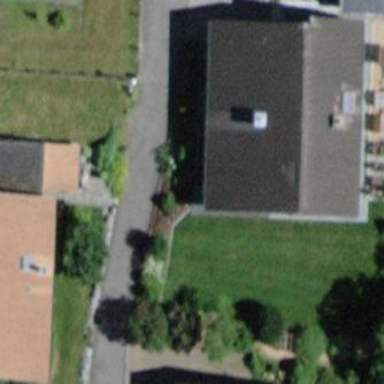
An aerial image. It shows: Residential building.